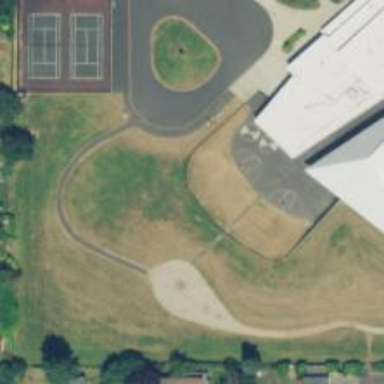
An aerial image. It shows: Basketball court on leisure land pitch.